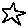
Label: star